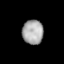
Tissue: lung
Cell type: Myeloid cells
Senescence score: 0.1809
Nuclear area (px): 500
Mean DAPI intensity: 167.978